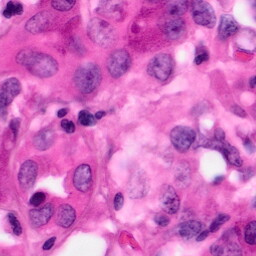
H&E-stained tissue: Pancreatic